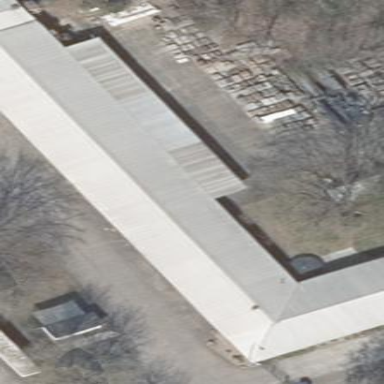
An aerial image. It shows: Commercial building with gabled roof.